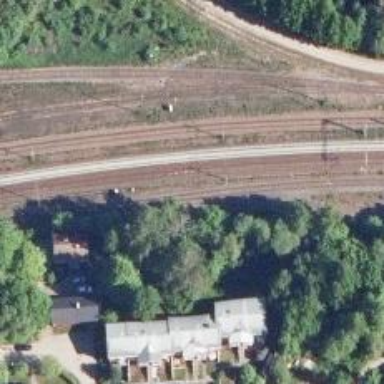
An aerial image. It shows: Railway track with continuous electrified contact line.